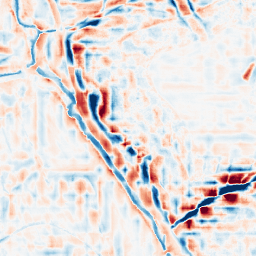
Category: wavelet
Decomposition family: wavelet_reverse_biorthogonal
Decomposition parameters: wavelet: rbio2.4
level: 4
Upsampling method: quartic
Upsampling parameters: scale: 2
Upsampling scale: 2